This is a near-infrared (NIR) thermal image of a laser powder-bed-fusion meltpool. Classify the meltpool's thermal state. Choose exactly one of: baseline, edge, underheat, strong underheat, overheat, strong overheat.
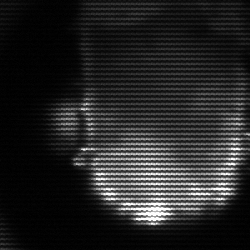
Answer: baseline